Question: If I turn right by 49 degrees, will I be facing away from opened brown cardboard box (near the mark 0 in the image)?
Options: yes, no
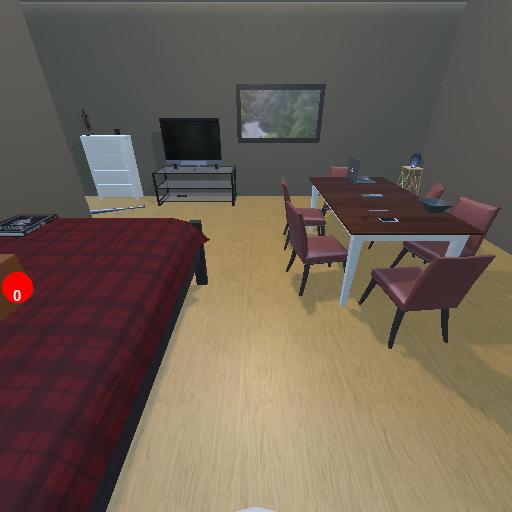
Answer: yes